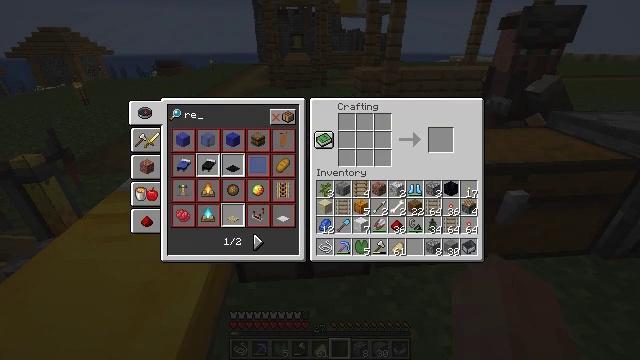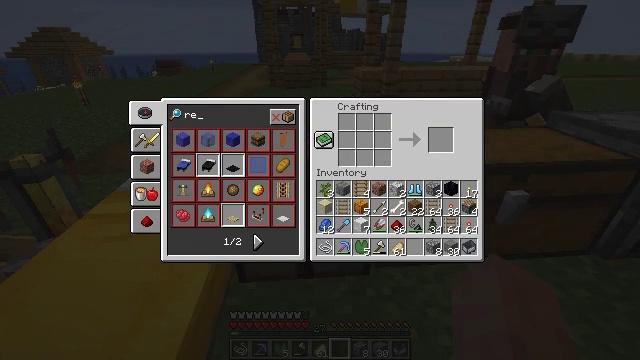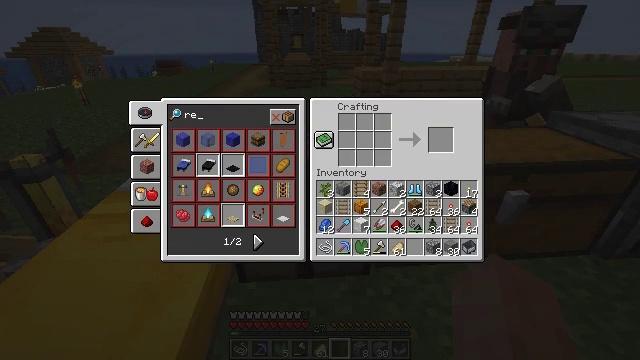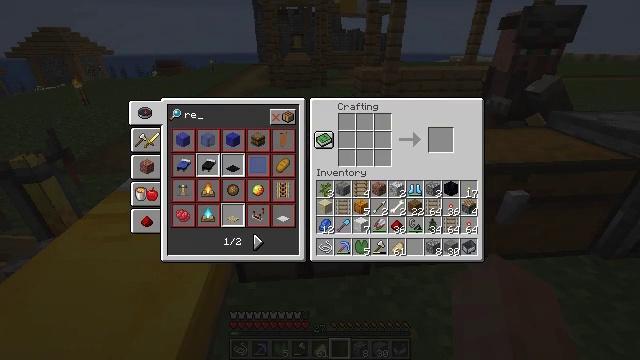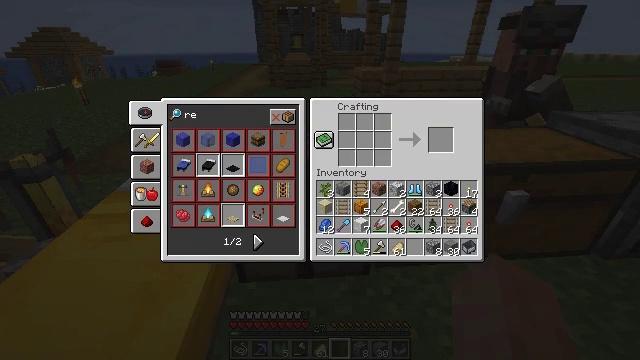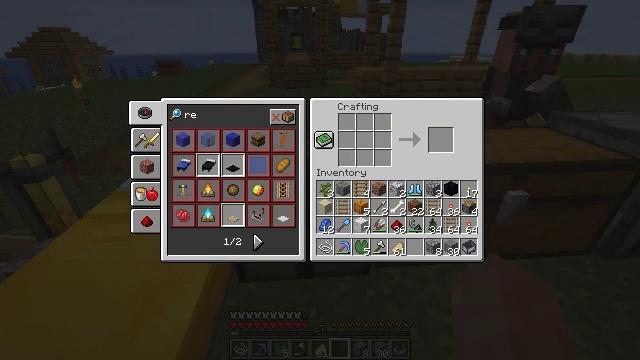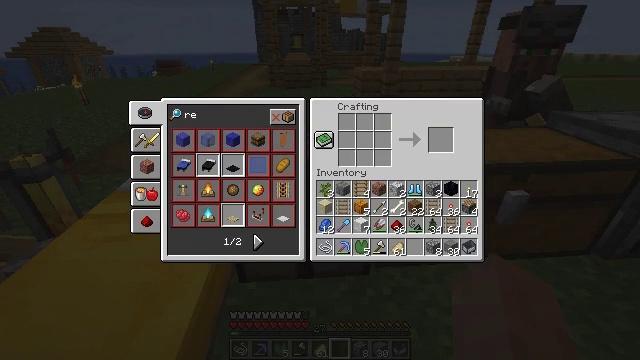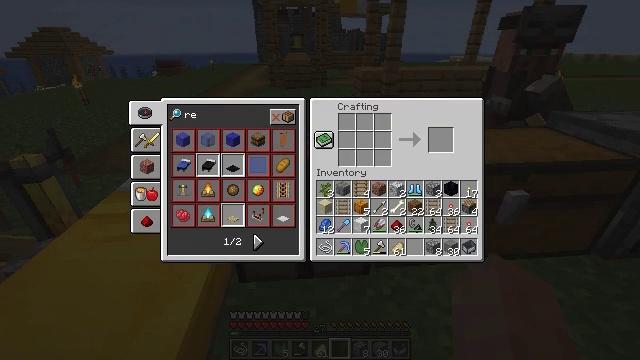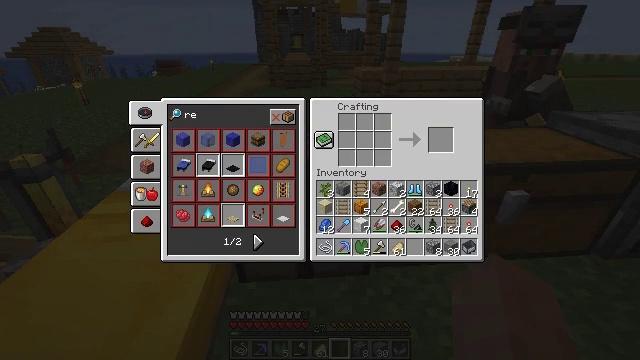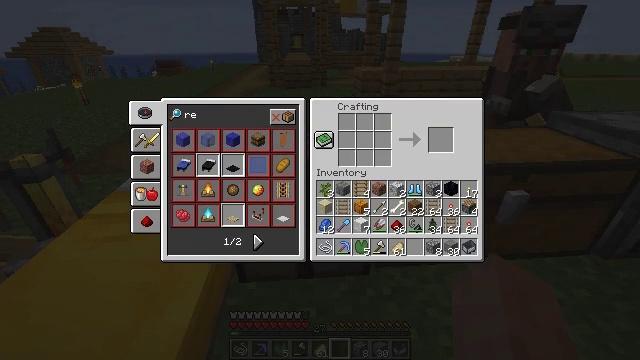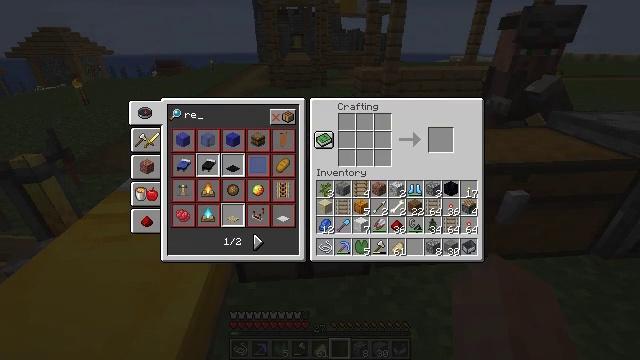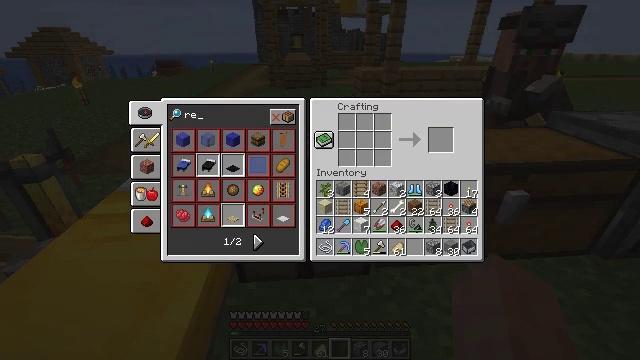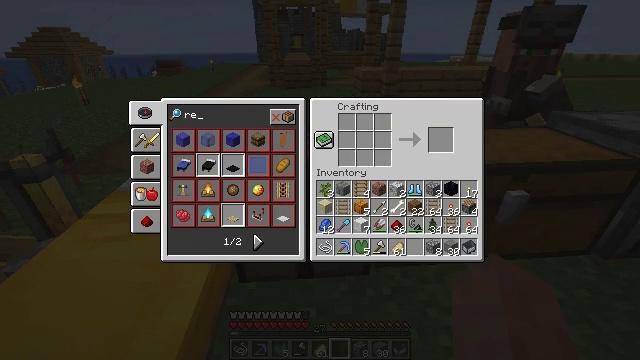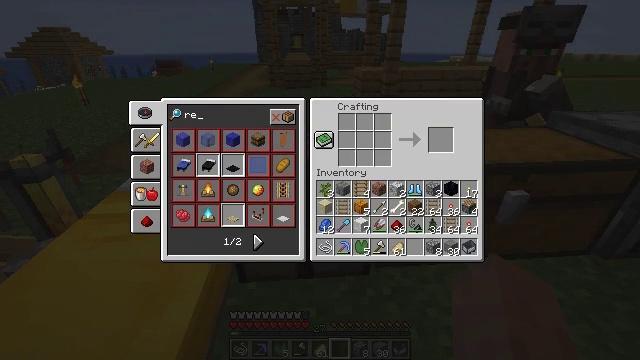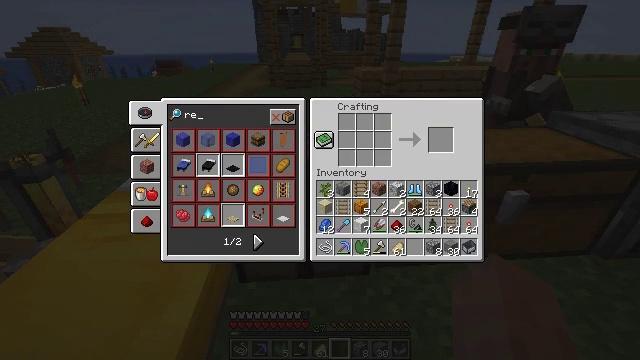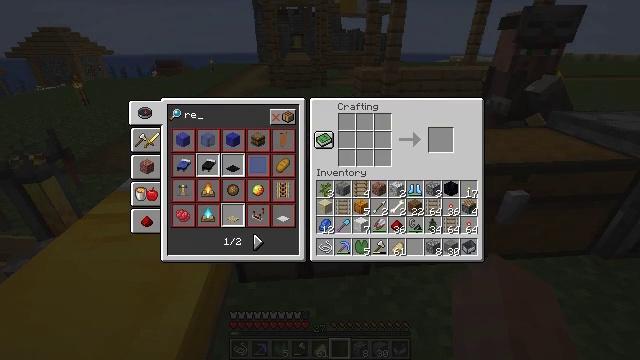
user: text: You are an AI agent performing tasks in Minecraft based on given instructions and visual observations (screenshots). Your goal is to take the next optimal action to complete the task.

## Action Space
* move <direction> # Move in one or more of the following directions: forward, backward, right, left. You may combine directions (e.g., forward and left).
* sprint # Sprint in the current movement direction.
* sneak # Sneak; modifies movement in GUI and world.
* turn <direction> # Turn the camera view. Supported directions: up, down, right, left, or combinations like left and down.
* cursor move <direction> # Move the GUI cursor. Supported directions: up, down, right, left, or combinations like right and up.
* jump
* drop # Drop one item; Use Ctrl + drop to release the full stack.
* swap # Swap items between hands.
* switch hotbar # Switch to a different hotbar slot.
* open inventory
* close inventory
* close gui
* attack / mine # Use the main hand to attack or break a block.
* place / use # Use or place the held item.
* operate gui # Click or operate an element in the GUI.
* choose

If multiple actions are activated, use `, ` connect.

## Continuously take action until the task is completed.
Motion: motion action
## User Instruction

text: Combine materials in the crafting table to craft a repeater.
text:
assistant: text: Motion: no_op
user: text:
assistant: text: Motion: no_op
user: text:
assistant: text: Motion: no_op
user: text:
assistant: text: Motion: no_op
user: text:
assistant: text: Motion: no_op
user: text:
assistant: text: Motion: no_op
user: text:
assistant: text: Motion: no_op
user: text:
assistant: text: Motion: no_op
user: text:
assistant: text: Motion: no_op
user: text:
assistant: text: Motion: no_op
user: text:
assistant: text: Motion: no_op
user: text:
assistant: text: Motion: no_op
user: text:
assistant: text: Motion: no_op
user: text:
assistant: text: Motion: no_op
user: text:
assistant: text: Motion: no_op
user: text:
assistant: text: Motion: no_op
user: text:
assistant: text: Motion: no_op
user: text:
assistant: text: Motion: no_op
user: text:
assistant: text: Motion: no_op
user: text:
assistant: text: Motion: no_op
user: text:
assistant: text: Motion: no_op
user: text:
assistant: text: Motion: no_op
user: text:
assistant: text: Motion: no_op
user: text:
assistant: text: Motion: no_op
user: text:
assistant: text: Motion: no_op
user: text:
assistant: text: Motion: no_op
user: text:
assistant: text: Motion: no_op
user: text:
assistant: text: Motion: no_op
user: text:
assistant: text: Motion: no_op
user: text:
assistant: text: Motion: no_op